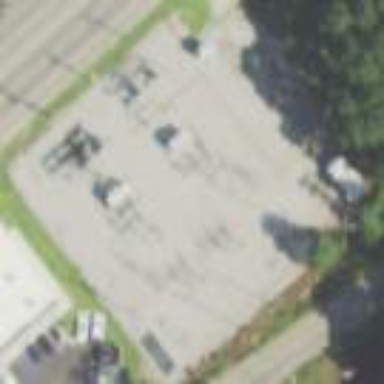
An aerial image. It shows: There is distribution substation enclosed by fence.